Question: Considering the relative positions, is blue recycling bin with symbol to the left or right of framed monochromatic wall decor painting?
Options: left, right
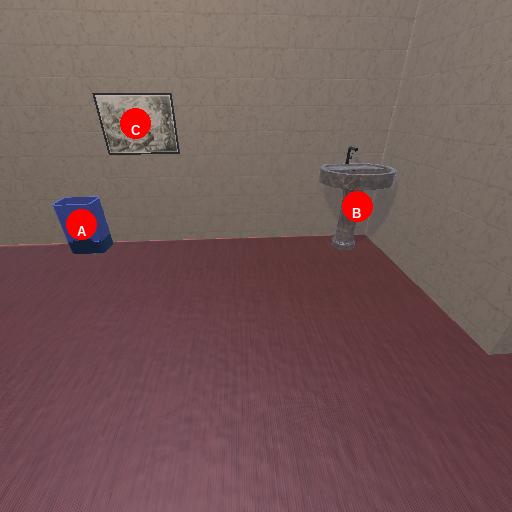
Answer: left